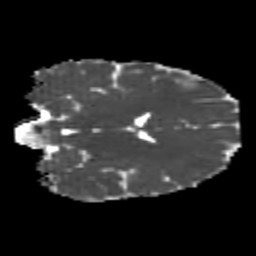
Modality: MD
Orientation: coronal
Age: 23
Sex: female
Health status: healthy
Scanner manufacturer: philips
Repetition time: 7.477 s
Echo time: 0.08753 s